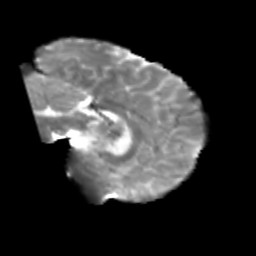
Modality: T2w
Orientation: sagittal
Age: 25
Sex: male
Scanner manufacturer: siemens
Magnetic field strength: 3 T
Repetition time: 1.8 s
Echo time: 0.07 s